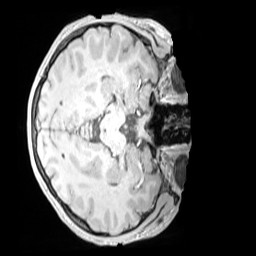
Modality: MP2RAGE
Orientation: axial
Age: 11
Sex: male
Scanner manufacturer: siemens
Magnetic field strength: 3 T
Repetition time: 4 s
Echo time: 0.00303 s